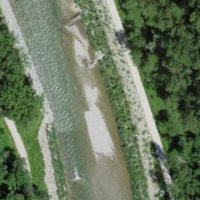
EUNIS habitat code: 41
Species observed at this site:
Prunus padus